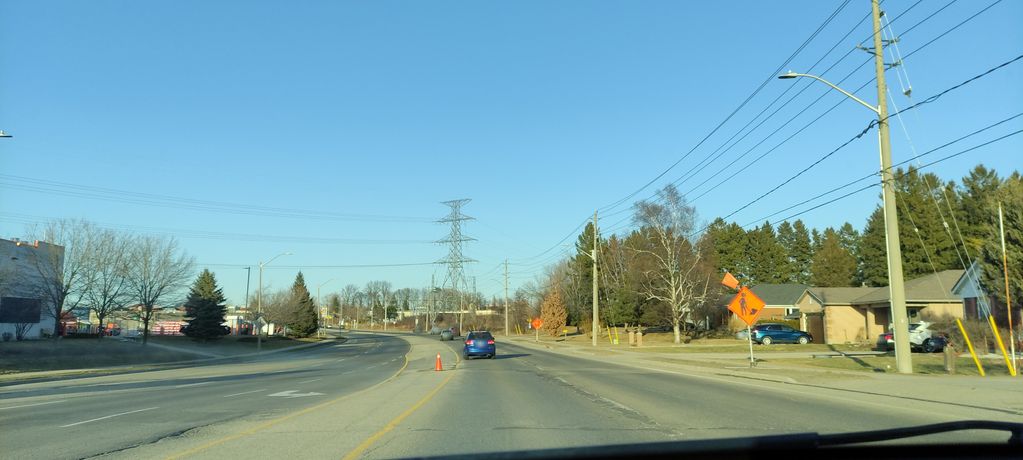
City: kitchener-waterloo